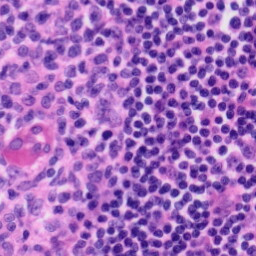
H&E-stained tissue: Tonsil